Question: I need to create a layout which contains 10 squares, that fills the width of the screen
with fixed margin between them.
You can see the sketch attached.
Any ideas how to achieve that?

Thanks!
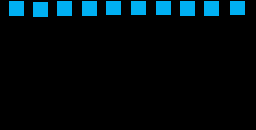
Answer: You could wrap each square in either a 'LinearLayout' or 'RelativeLayout', setting the 'layout_width' to 0dp and the 'layout_weight' to 1 (or any value, really, as long as each has the SAME value), then use a horizontal 'LinearLayout' to wrap all of it.
EDIT: Actually the inner LinearLayout/RelativeLayouts shouldn't be necessary as long as you use the src field of the ImageView, not background.